Aerial crown-view tile of a tropical tree (Barro Colorado Island, Panama), acquired 20241216:
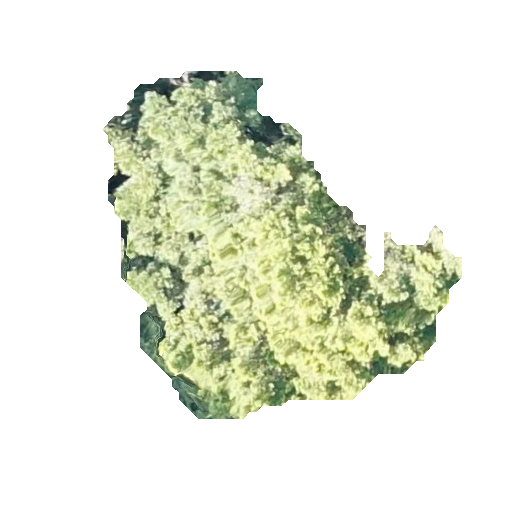
Species: Terminalia amazonia
GBIF accepted scientific name: Terminalia amazonica
Crown area: 110.818 m²